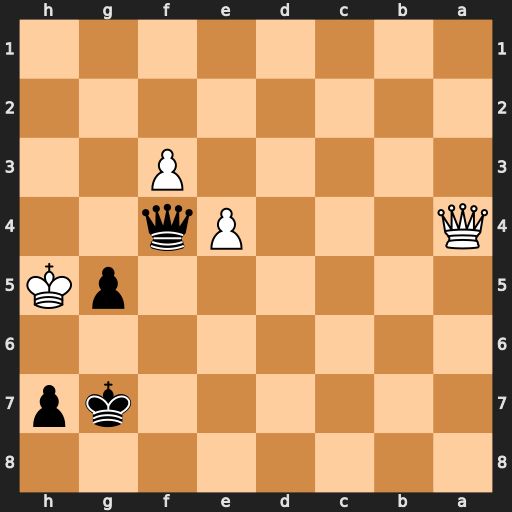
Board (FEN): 8/6kp/8/6pK/Q3Pq2/5P2/8/8
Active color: b
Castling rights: -
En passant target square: -
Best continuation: Qh4#